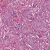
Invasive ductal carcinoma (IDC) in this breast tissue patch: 1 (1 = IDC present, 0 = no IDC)